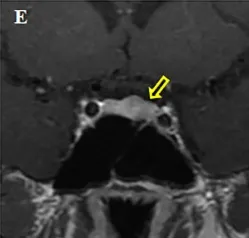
Preoperative dynamic contrast-enhanced MRI of the pituitary. (D-F) Case 2. Coronal views in.
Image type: radiology (mri)